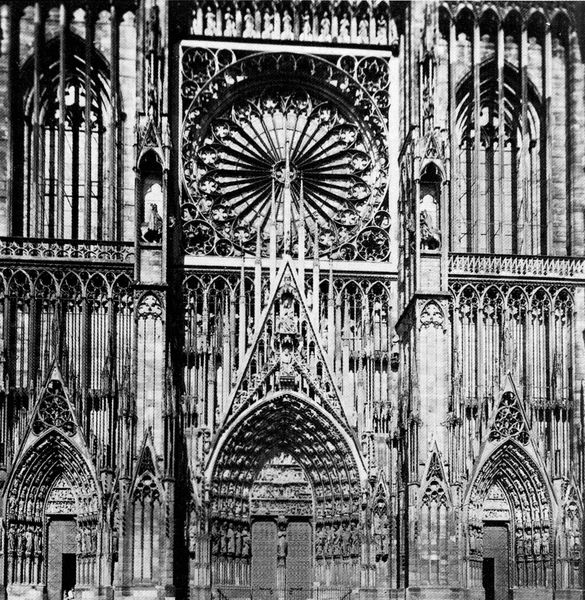
Titel: Straßburger Münster
Standort: Straßburg (EU - F)
Schlagwörter: weiß, fenster, frankreich, grau, marmor, paris, schwarz, säule, säulen, tür, architektur, stein, kirche, gotik, turm, statue, spanien, schiff, schiffe, bogen, fassade, italien, figuren, französisch, dekor, ornamente, stuck, tor, foto, fotografie, photographie, bögen, eingang, dom, schwarzweiß, kathedrale, photo, fries, portal, amiens, chartres, gotisch, reims, rosette, spitzbogen, spitzbögen, jesus, heilige, ornamentik, gothik, streben, gothisch, maßwerk, tympanon, notre dame, fensterrose, fialen, saulen, köln, apostel, marburg, madrid, renaissace, gewändeportal, naßwerk